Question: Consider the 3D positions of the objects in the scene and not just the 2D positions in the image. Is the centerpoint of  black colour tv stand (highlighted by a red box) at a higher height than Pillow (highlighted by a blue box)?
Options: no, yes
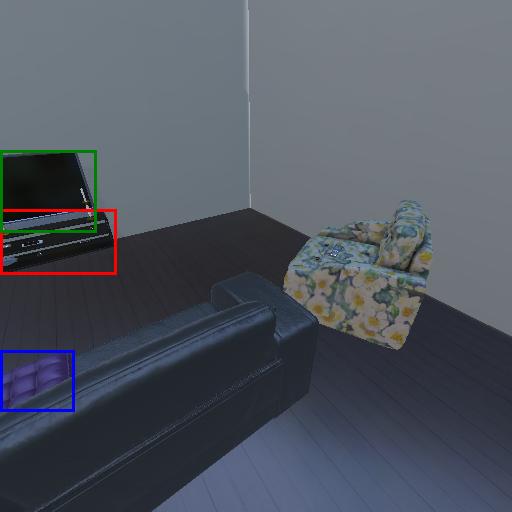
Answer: no